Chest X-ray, PA view. Patient: 52 years old, sex M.
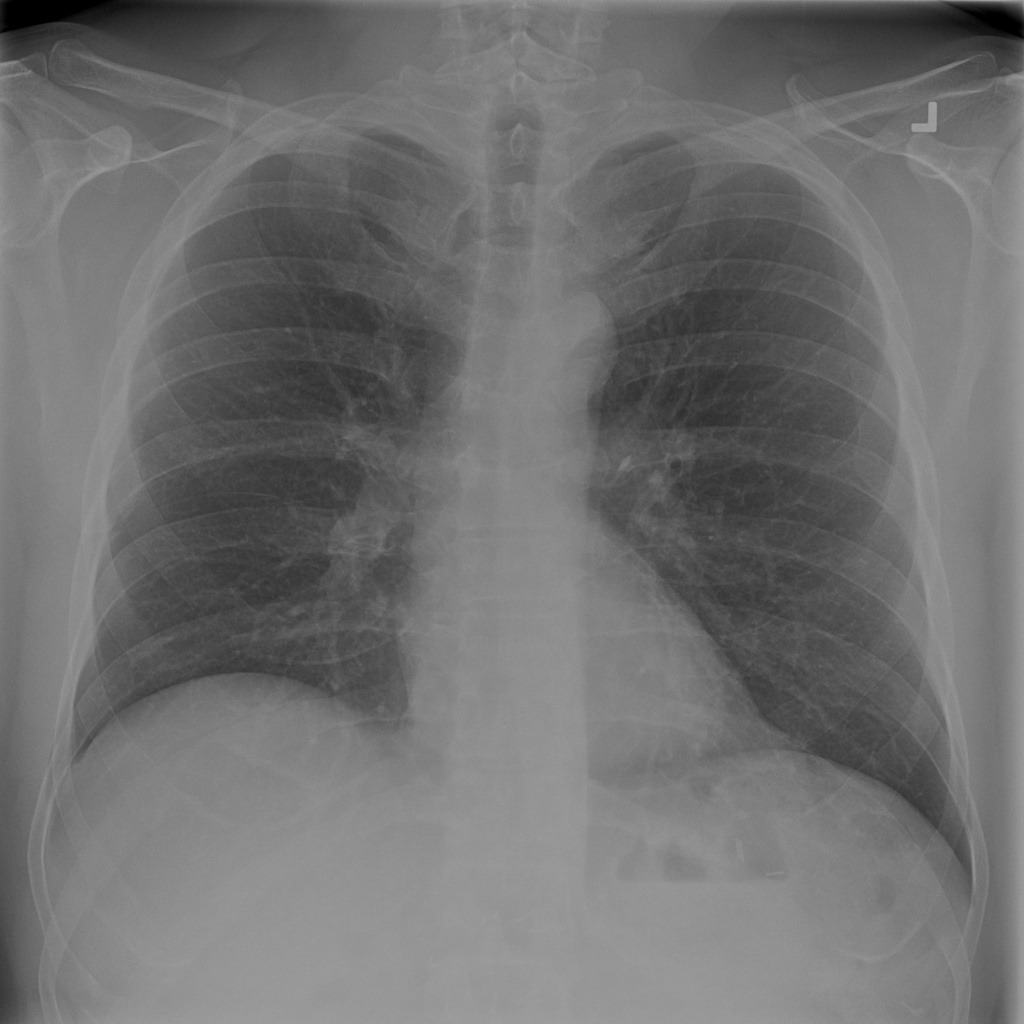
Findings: No Finding